Question: I'm trying to draw a grid on a '<canvas>' element with the ultimate goal of making a <URL>.
For some reason the grid is looking stretched, with the lines being thicker than 1 pixel and the spacing being completely wrong. It doesn't even start in the '(10,10)' position..
It would be great if someone could take a look at tell me what I'm doing wrong.
## http://jsfiddle.net/h2yJn/

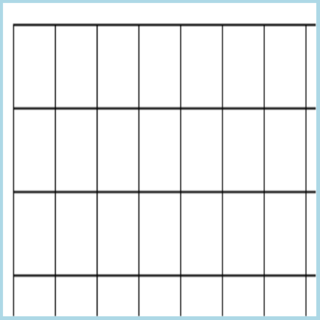
Answer: I've found the problem. I was setting the dimensions of the '<canvas>' using CSS, when you actually have to set the width and height attributes. This was causing it to be stretched/skewed.
'''
var canvas = $('<canvas/>').attr({width: cw, height: ch}).appendTo('body');
'''
## http://jsfiddle.net/h2yJn/66/